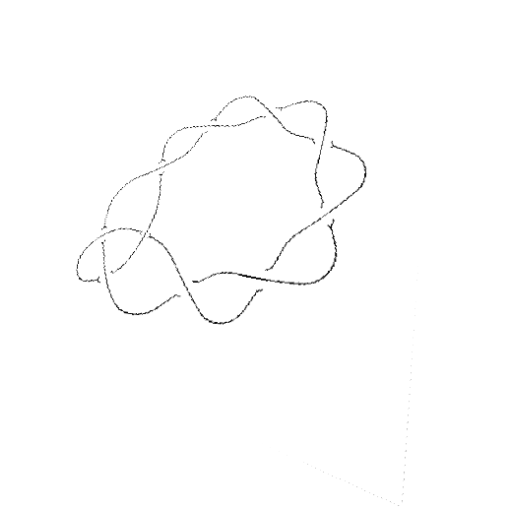
Crossing number: 10